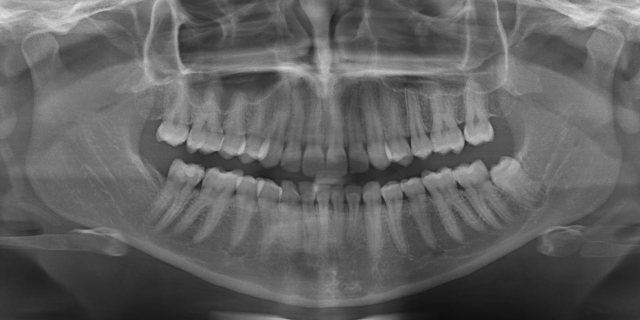
adult